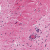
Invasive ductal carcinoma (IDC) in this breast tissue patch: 0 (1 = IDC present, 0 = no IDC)